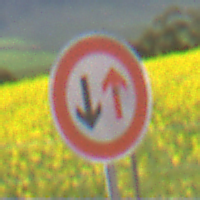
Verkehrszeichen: VorrangDesGegenverkehrs
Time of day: MorningAfternoon
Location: Outdoor (RoadRail)
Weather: Clear
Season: NotSpecified
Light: Natural